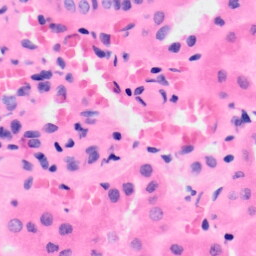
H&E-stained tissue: Kidney